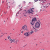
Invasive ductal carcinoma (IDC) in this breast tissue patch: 0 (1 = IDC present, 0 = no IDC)